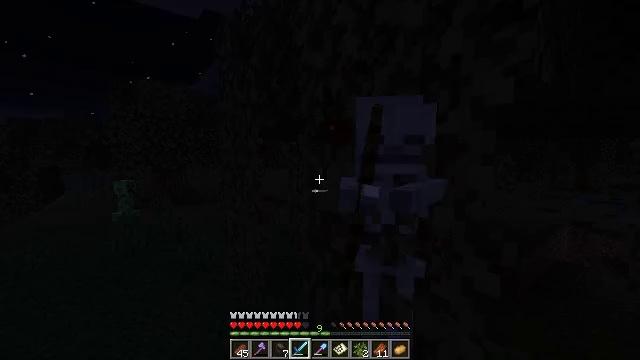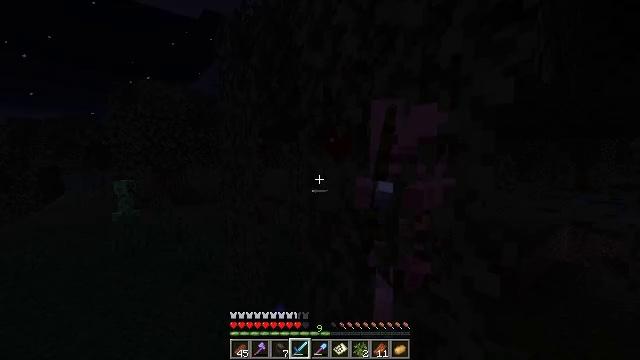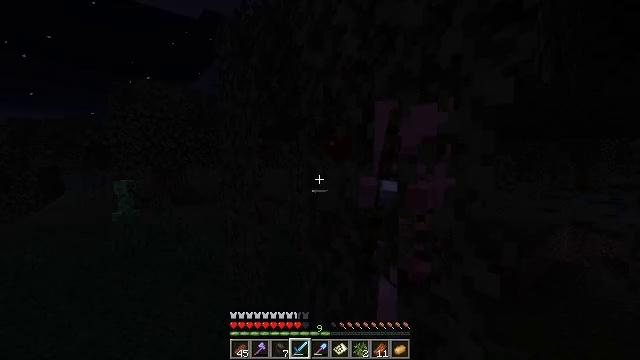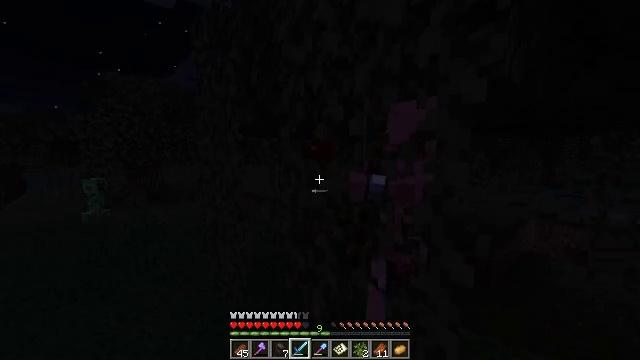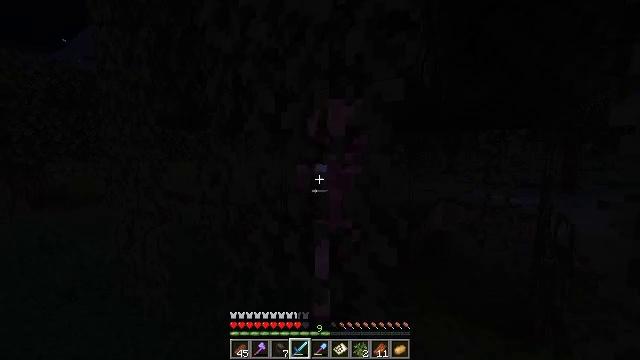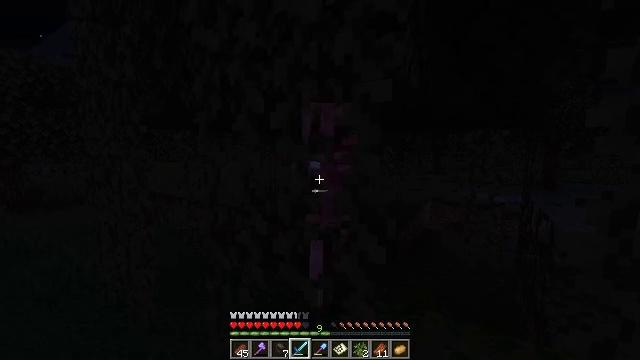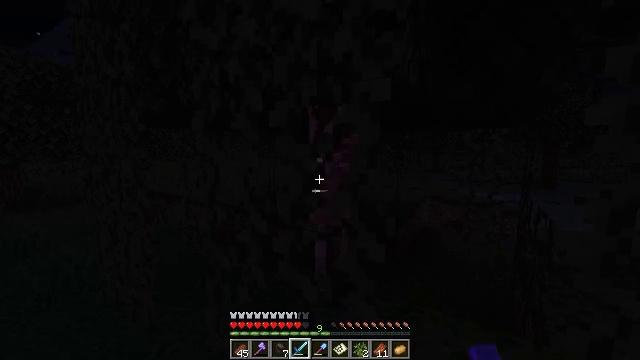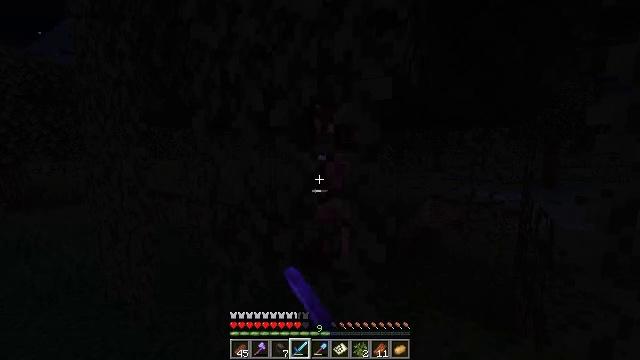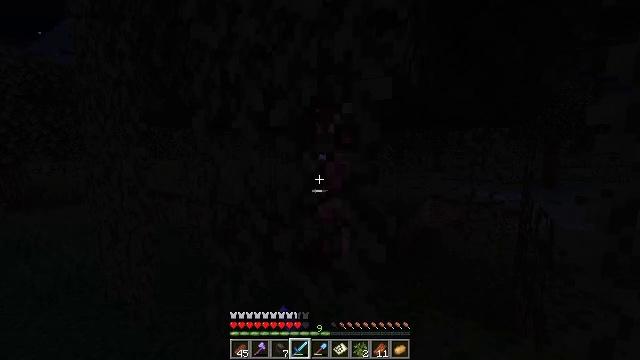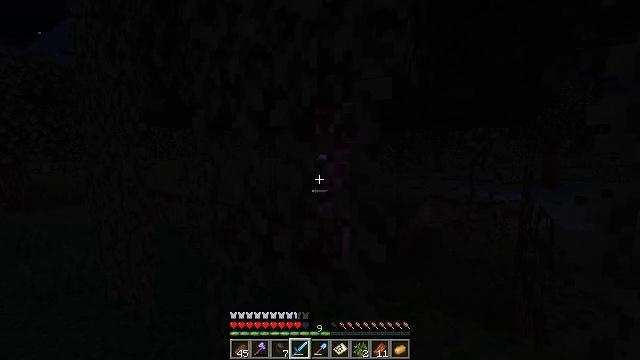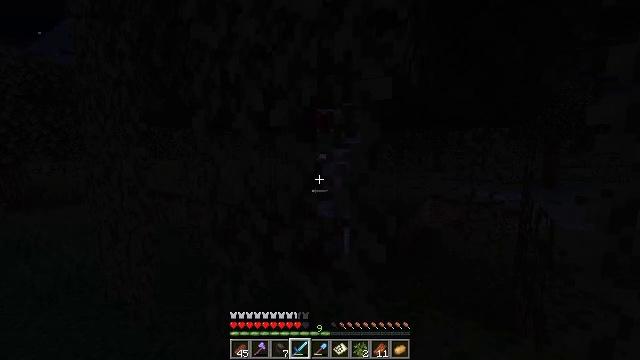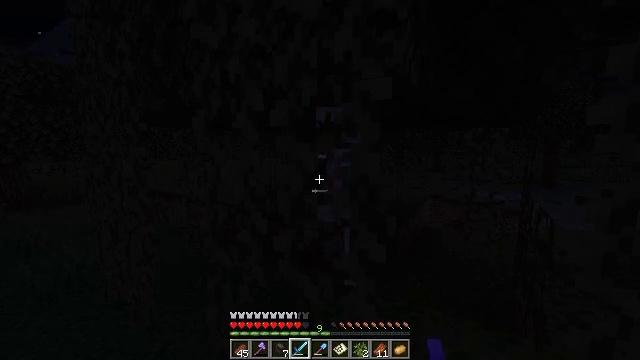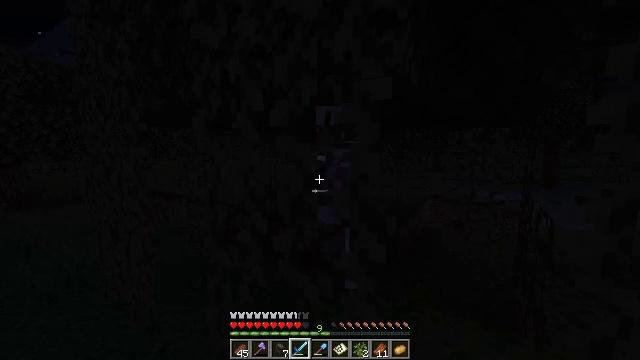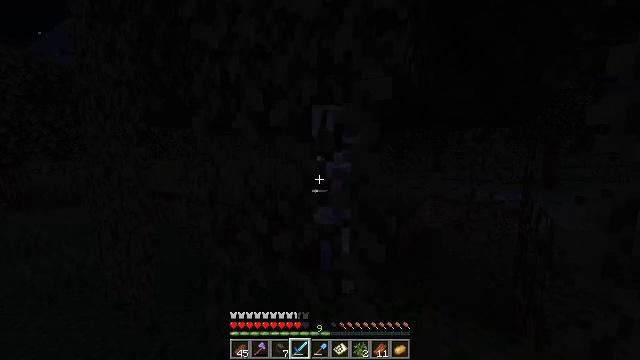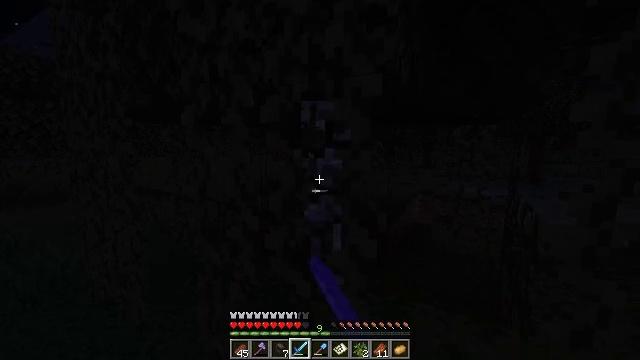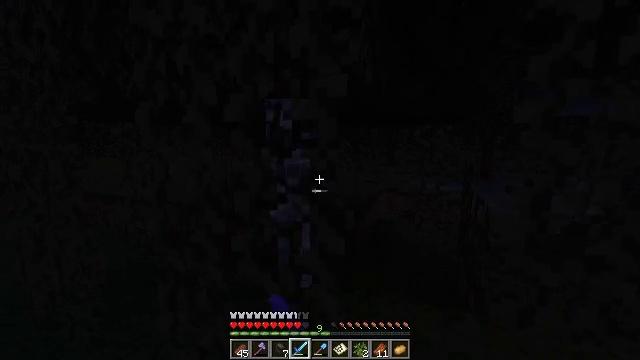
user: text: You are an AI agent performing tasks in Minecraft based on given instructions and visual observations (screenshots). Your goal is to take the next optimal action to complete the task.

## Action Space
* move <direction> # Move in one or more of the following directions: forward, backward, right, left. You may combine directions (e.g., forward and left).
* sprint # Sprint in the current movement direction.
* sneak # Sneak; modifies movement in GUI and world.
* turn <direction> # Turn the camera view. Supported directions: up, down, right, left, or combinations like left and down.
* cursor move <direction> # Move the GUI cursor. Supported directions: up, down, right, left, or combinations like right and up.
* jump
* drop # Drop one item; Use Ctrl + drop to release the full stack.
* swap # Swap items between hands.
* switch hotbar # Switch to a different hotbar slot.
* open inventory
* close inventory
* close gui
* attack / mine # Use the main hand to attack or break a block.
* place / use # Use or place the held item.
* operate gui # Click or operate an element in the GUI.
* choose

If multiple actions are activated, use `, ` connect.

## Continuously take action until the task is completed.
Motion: motion action
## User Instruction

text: Retrieve vines from walls or cliffs.
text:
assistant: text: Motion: no_op
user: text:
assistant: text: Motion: no_op
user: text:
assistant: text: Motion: turn right
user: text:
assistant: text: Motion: turn right and down
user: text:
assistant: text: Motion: turn right
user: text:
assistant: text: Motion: attack / mine
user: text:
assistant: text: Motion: attack / mine
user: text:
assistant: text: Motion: attack / mine
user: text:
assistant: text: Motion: no_op
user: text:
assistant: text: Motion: no_op
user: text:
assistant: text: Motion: no_op
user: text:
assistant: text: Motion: no_op
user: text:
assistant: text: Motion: attack / mine
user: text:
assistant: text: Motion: turn right, attack / mine
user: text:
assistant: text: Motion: turn right, attack / mine
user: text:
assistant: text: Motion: move forward, turn right
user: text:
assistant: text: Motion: move forward, attack / mine
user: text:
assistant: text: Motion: move forward and move right, turn left, attack / mine
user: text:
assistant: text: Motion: move forward and move right, turn left, attack / mine
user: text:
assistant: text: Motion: move forward and move right, turn left, attack / mine
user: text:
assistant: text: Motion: move forward and move right, turn left
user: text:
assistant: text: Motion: move forward and move right, turn left
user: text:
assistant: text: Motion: move forward and move right, turn left, attack / mine
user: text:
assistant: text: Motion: move forward and move right, attack / mine
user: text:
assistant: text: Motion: move forward and move right, attack / mine
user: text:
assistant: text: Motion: attack / mine